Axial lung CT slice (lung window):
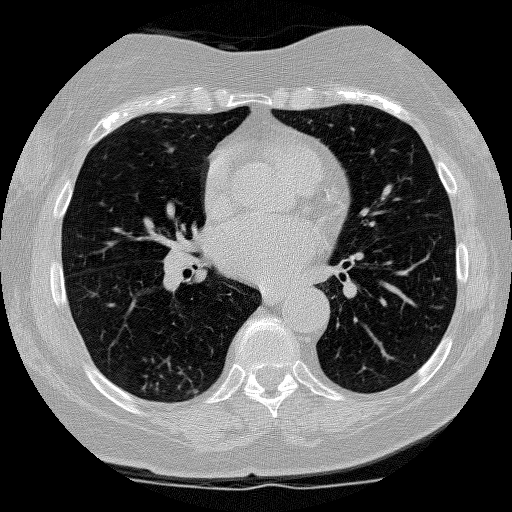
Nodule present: no